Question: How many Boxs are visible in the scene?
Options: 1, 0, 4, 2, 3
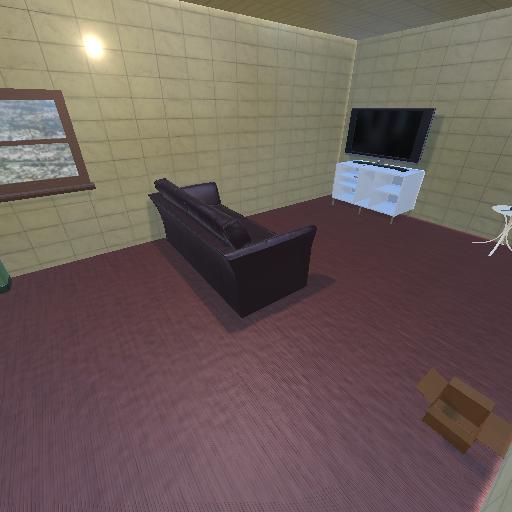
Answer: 1